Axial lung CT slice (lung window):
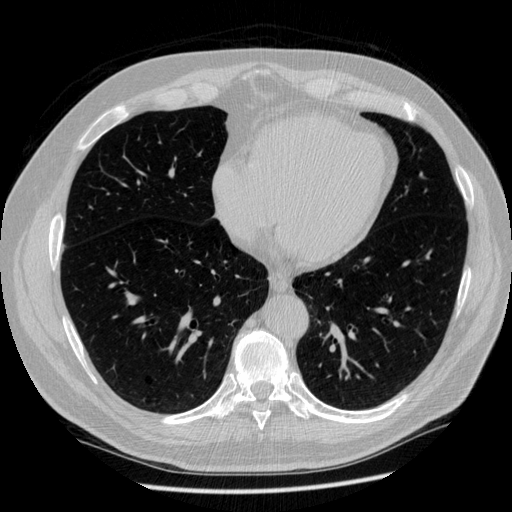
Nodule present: no